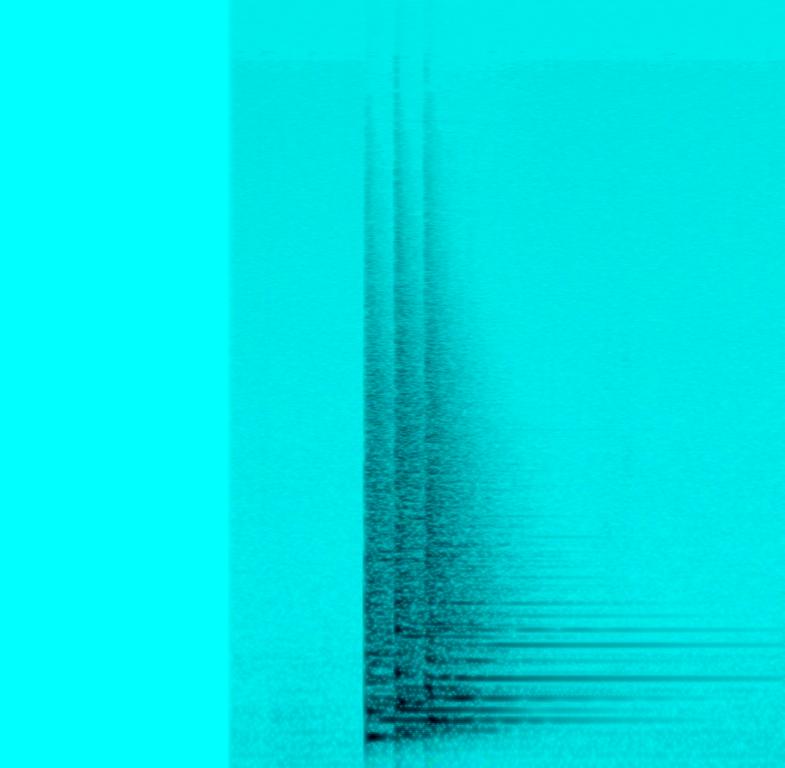
This music clip is a loud, boomy drum beat. The tempo is slow with the powerful and rhythmic beat of the Big Chinese drum. It is loud, resonating, vibrating and powerful and sounds ceremonial, celebratory and royal and used for announcements.